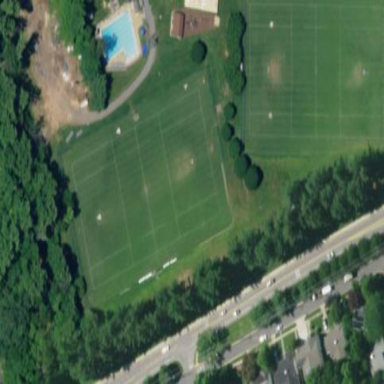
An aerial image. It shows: Grass pitch designated for soccer.